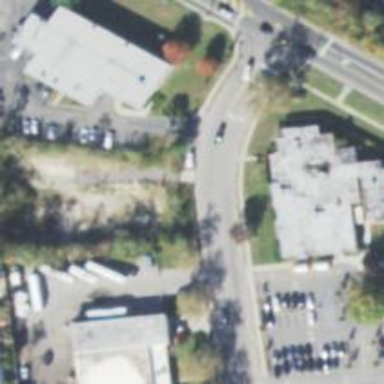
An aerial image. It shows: Unmarked road crossing.